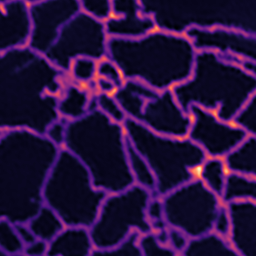
Label: Super-resolution ER image